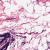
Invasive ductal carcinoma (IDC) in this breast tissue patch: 0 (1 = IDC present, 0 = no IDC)